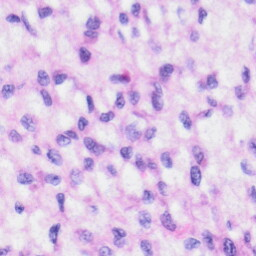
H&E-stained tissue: Liver